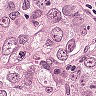
Metastatic tissue present: yes